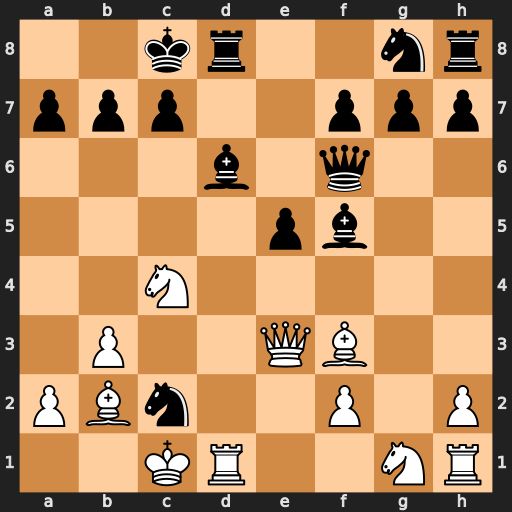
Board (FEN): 2kr2nr/ppp2ppp/3b1q2/4pb2/2N5/1P2QB2/PBn2P1P/2KR2NR
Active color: w
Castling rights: -
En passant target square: -
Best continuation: Qxa7 Qh6+ Rd2